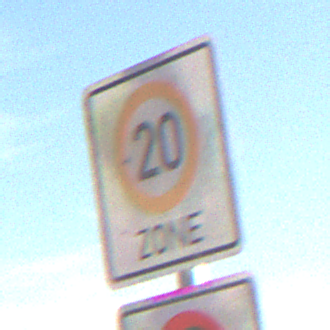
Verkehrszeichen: BeginnZone20
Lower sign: BeginnEingeschraenktesHalteverbotZone
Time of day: MorningAfternoon
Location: Outdoor (Nature)
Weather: PartlyCloudy
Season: NotSpecified
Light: Natural